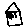
Label: house